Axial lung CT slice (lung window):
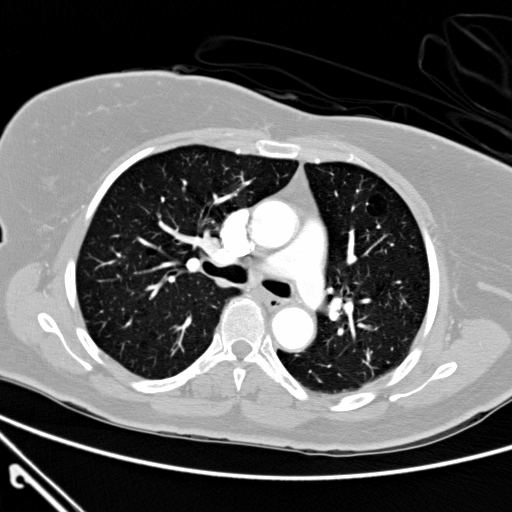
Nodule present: no